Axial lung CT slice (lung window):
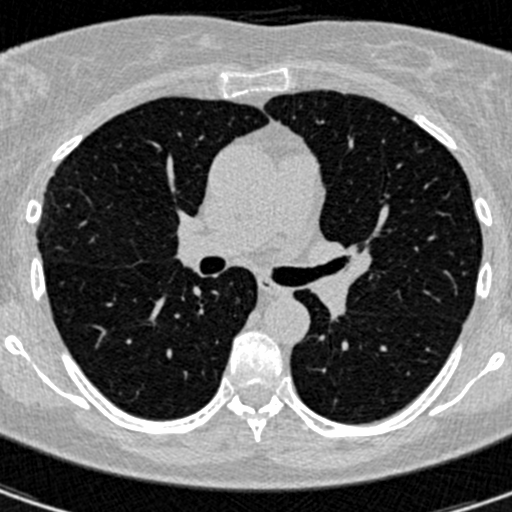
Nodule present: no